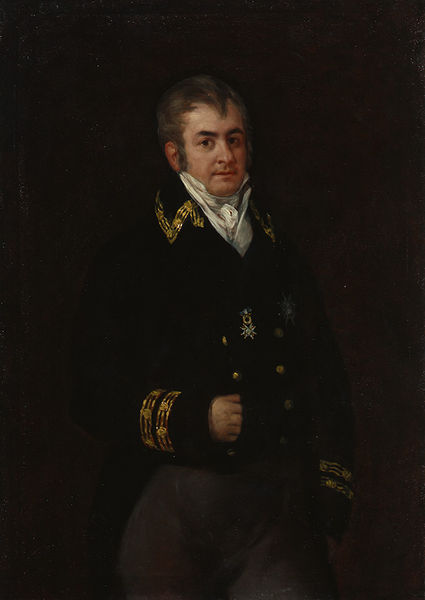
Titel: Bildnis Don Juan Bautista de Goicoechea y Urrutia
Künstler: Francisco de Goya
Standort: Karlsruhe
Institution: Staatliche Kunsthalle Karlsruhe
Schlagwörter: blau, dunkel, gemälde, hand, kopf, mann, weiß, gelb, frankreich, frisur, geste, grau, hintergrund, mund, nase, ohr, paris, schwarz, zeichnung, blick, rot, schal, tuch, malerei, rock, anzug, bart, hemd, hose, jacke, jung, arm, augen, barock, gesicht, kleidung, kragen, mensch, ärmel, bild, bildnis, portrait, porträt, dunkelheit, gold, haare, mantel, stehend, adel, person, augenbrauen, england, frontal, knopf, lippen, locke, man, farbe, ölgemälde, kaiser, frack, krawatte, ernst, halstuch, tusch, goya, streifen, robe, deutsch, wange, knöpfe, selbstporträt, weste, foto, fotografie, stolz, stern, gala, steht, druck, militär, uniform, soldat, beethoven, napoleon, abzeichen, koteletten, medallie, offizier, orden, stehkragen, herrscher, kardinal, tasche, ölmalerei, brokat, armee, kotletten, wappen, kravatte, tressen, halbprofil, rasiert, general, scwarz, feldherr, absolutismus, admiral, livree, marine, louvre, französische revolution, preußen, reithose, ofizier, franzose, ehrung, wilhelm, ahnengalerie, kragenspiegel, franrkeich, wohlstand, dekoriert, auszeichnung, staatsmann, dreiviertel profil, befehlshaber, zweireiher, verdienstkreuz, weisses tuch, 19. jahrhundert, hnad, ranghoch, hand in jacke, weißer schal, sthekragen, goldborde, fanzösisch, gordborte, kotellet